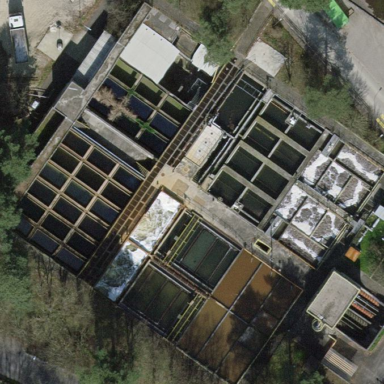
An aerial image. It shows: Wastewater plant.